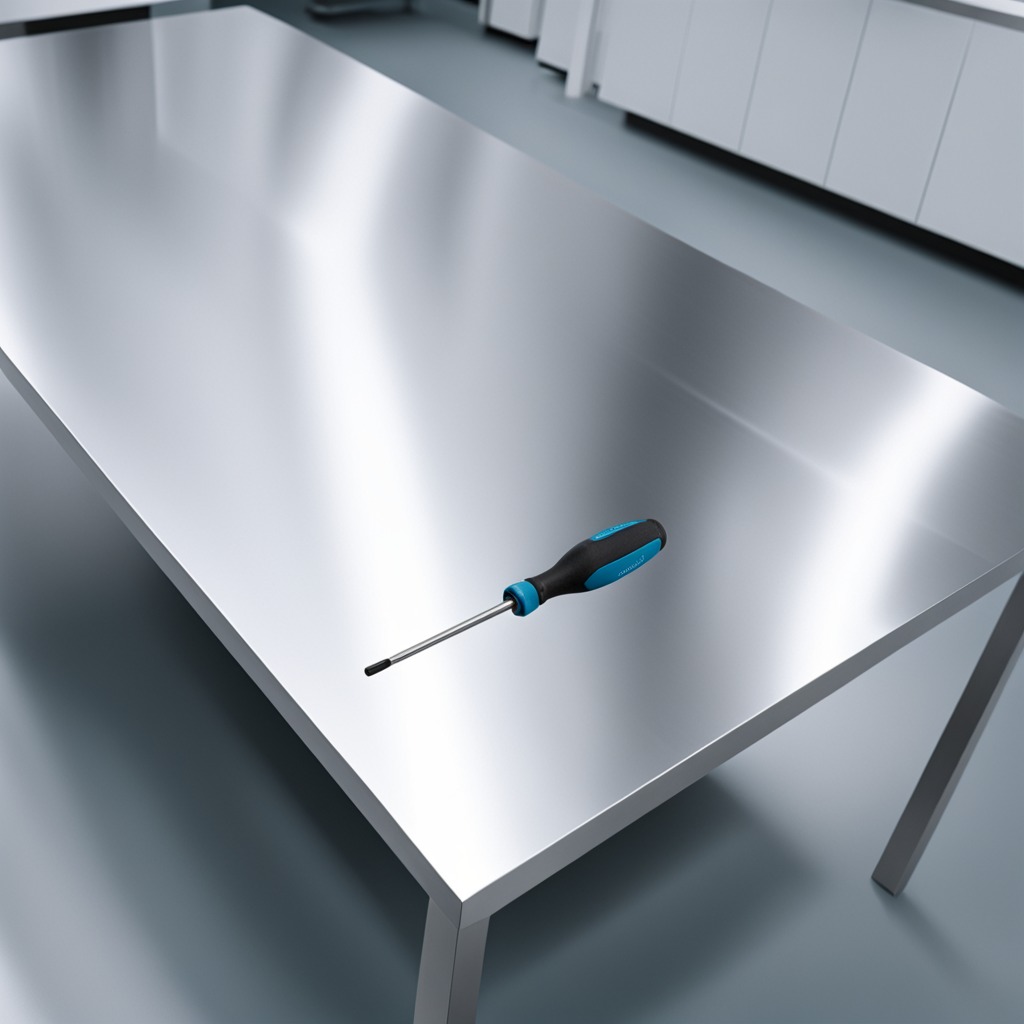
A screwdriver is lying on a stainless steel table in a high-end prototyping lab.